Question: The code below creates 'QTreeWidget' with five items.

I would like to know how to get the item (or its index) on to which a drop occurred after Internal drag-drop. Let's say if I select "" and then drag-and-drop it on to "". It is "Item_2" I would like to get (the item that received the dropped item).
'''
0. startDrag(): <PyQt4.QtCore.DropActions object at 0x10f5d1230>
1. dragEnterEvent(): <PyQt4.QtGui.QDragEnterEvent object at 0x10f5cb6d8>
2. dropEvent(): <PyQt4.QtGui.QDropEvent object at 0x10f5cb6d8>
3. startDrag(): <PyQt4.QtCore.DropActions object at 0x10f5d1230>
'''
========
'''
from PyQt4 import QtCore, QtGui
app = QtGui.QApplication([])
class Tree(QtGui.QTreeWidget):
def __init__(self, *args, **kwargs):
super(Tree, self).__init__()
self.setDragDropMode(self.DragDrop)
for each in ['Item_1','Item_2','Item_3','Item_4','Item_5']:
item=QtGui.QTreeWidgetItem([each])
self.addTopLevelItem(item)
self.setColumnCount(1)
self.resize(360,240)
self.show()
def startDrag(self, actions):
print '0. startDrag(): %s'%actions
super(Tree, self).startDrag(actions)
print '3. startDrag(): %s
'%actions
def dragEnterEvent(self, event):
super(Tree, self).dragEnterEvent(event)
print '1. dragEnterEvent(): %s'%event
def dropEvent(self, event):
super(Tree, self).dropEvent(event)
print '2. dropEvent(): %s'%event
tree=Tree()
sys.exit(app.exec_())
'''
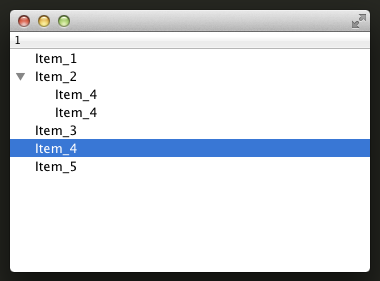
Answer: Your can use 'QPoint pos (self)' in 'QDropEvent' class to implement with 'QTreeWidgetItem QTreeWidget.itemAt (self, QPoint p)' for get 'QTreeWidgetItem' in position destination;
'''
.
.
def dragMoveEvent (self, eventQDragMoveEvent):
QtGui.QTreeWidget.dragMoveEvent(self, eventQDragMoveEvent)
sourceQCustomTreeWidget = eventQDragMoveEvent.source()
if isinstance(sourceQCustomTreeWidget, QtGui.QTreeWidget):
print '#############'
sourceQTreeWidgetItem = sourceQCustomTreeWidget.currentItem()
if sourceQTreeWidgetItem != None:
print 'Source :', sourceQTreeWidgetItem.text(0)
else:
print 'Source : None'
destinationQTreeWidgetItem = self.itemAt(eventQDragMoveEvent.pos())
if destinationQTreeWidgetItem != None:
print 'Destination :', destinationQTreeWidgetItem.text(0)
else:
print 'Destination : None'
.
.
'''
---
'QTreeWidgetItem QTreeWidget.itemAt (self, QPoint p)' :
<URL>
'QPoint QDropEvent.pos (self)' :
<URL>
---
Regards,